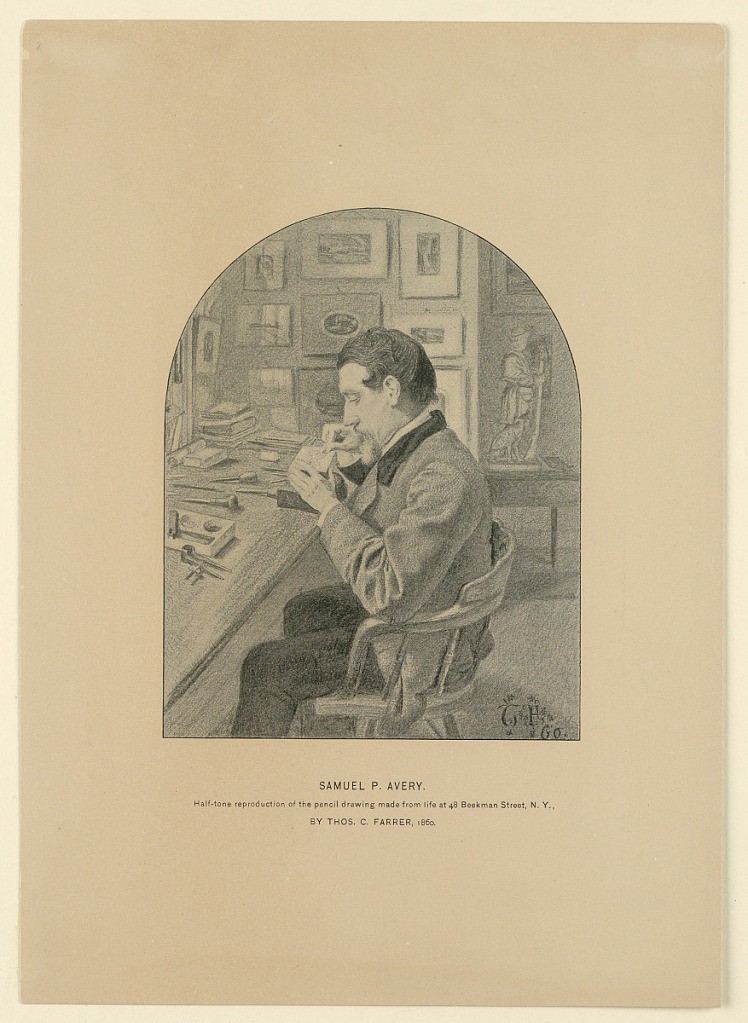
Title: Portrait of Samuel P. Avery
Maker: Thomas Charles Farrer, British, 1839 - 1891
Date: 1860
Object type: Reproduction
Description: Portrait of Samuel P. Avery. Half-tone reproduction of the pencil sketch drawing made from life at 48 Beekman Street, New York, by Thomas C. Farrer, 1860.